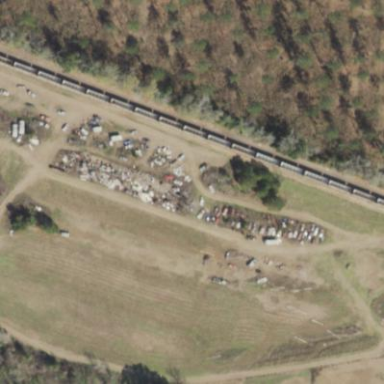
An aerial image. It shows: Scrap yard located in industrial area.